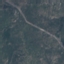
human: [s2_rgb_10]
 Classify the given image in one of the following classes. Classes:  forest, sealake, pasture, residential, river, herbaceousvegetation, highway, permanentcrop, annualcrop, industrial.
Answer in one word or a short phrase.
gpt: HerbaceousVegetation